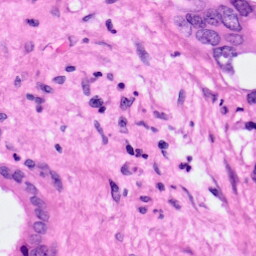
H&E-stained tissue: Pancreatic